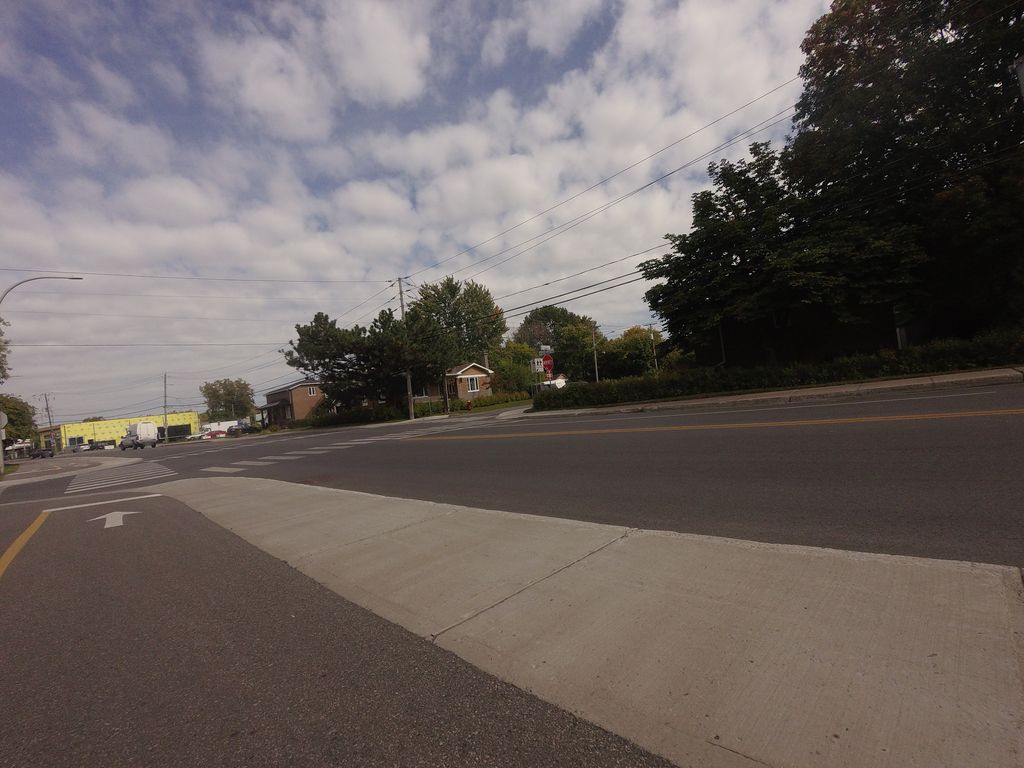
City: montreal